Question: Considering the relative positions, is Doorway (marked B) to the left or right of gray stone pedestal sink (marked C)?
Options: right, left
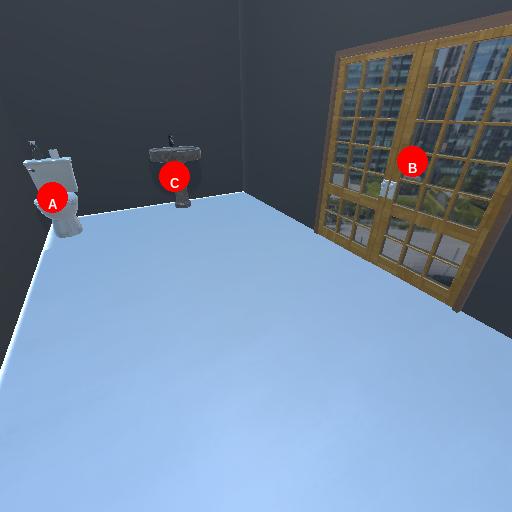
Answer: right